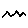
Label: zigzag